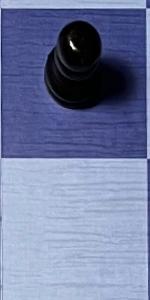
Label: Empty